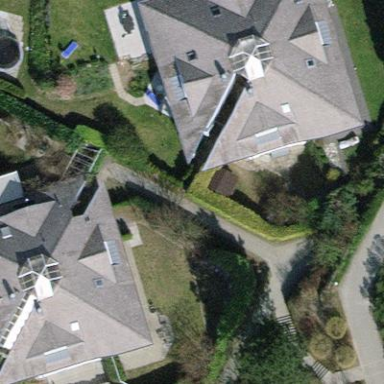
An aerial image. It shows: Semi-detached house.